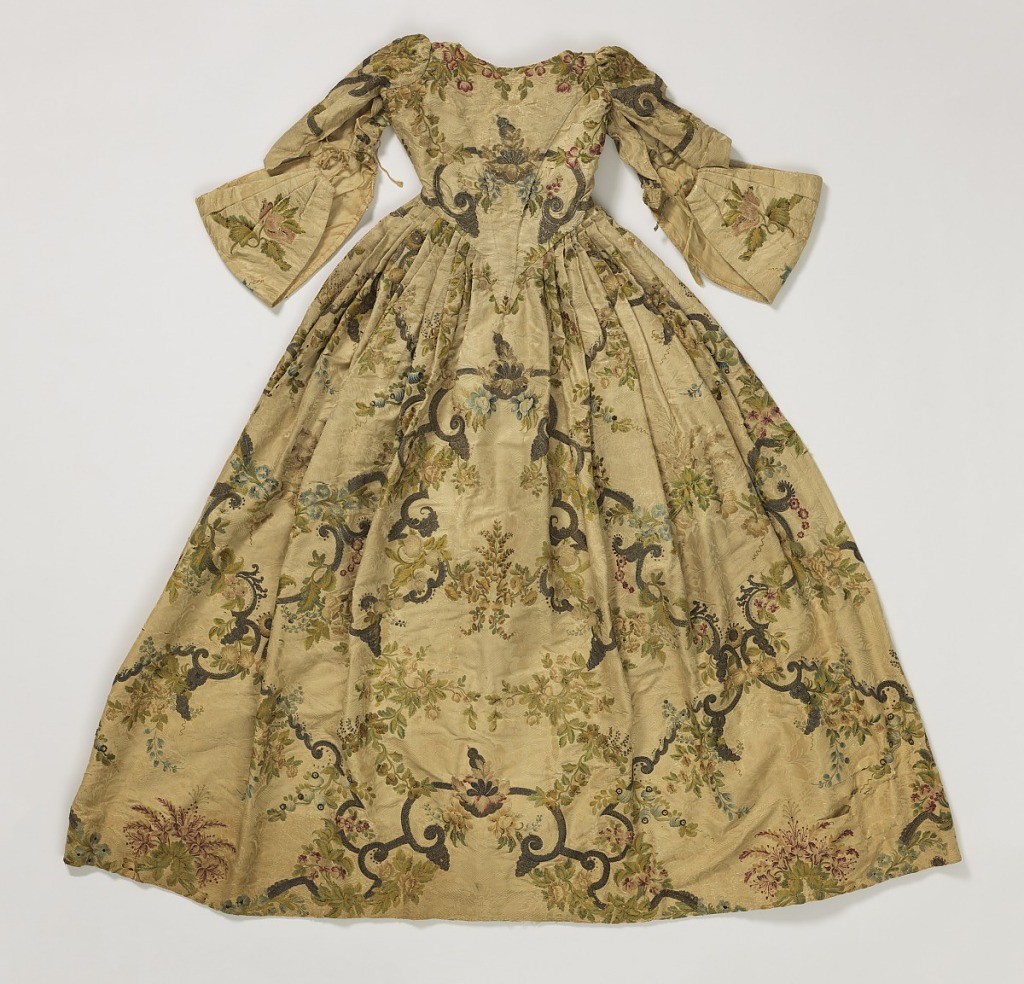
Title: Dress
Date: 18th century
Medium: silk, metallic threads Technique: embroidered silk
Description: Beige figured silk richly embroidered in silk and metallic threads in a floral and strap work design.